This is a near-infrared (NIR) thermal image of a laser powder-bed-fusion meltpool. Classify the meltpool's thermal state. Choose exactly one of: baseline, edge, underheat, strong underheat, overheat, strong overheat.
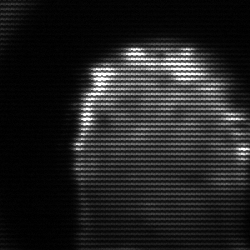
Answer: baseline